Question: Is it possible to post on friend's wall using the standard feed dialog or I have to create my own dialog for this?
UPDATE:
I know that it is possible to post to a friend's wall directly using requestWithGraphPath. But I'm trying to figure out if I can use the facebook dialog for this. For example Draw Something seems to be doing just that (see screenshot below). However, I tried sending 'target_id' as well as 'to' and neither works. Does anybody know how to do that?

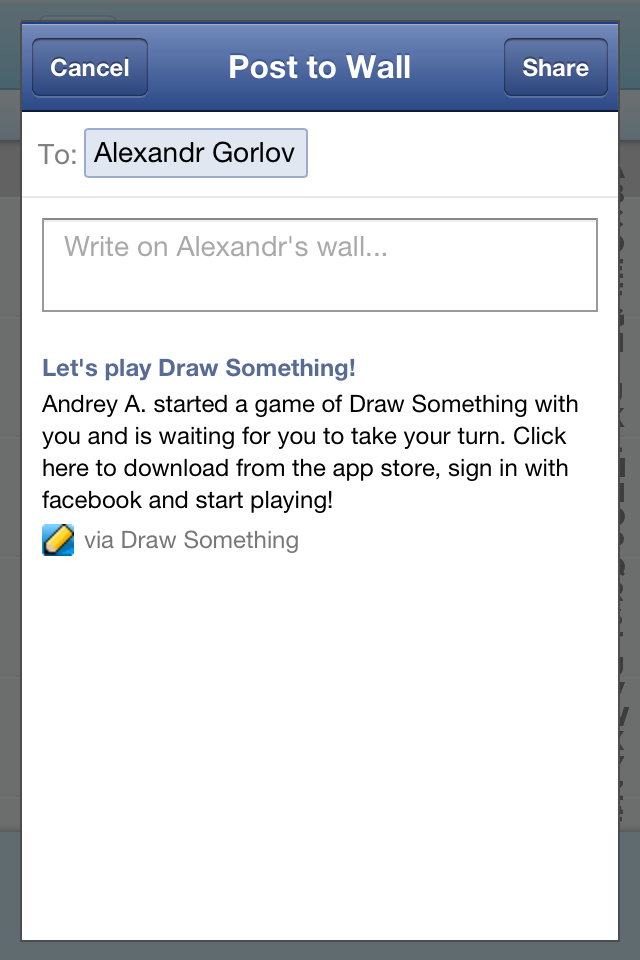
Answer: I found the solution. Just add "to" parameter with ID of the user you want to post to. I tested it works.